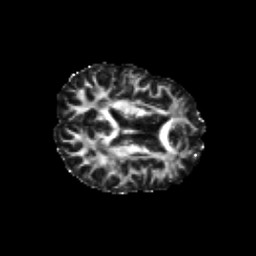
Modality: FA
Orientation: axial
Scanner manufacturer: siemens
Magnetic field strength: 3 T
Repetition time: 6.8 s
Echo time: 0.093 s